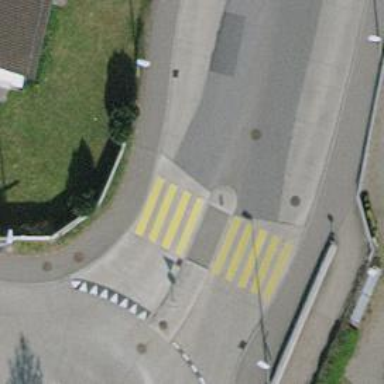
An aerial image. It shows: Kerb serving as barrier.